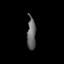
Tissue: skin
Cell type: Epithelial cells
Senescence score: 0.6762
Nuclear area (px): 275
Mean DAPI intensity: 102.691